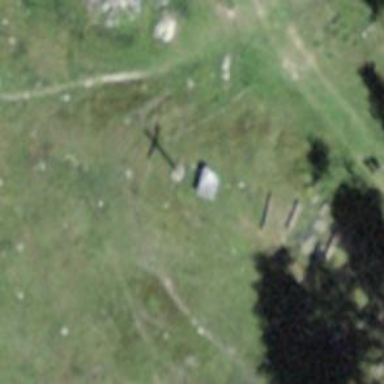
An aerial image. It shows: Wayside cross with historic significance.